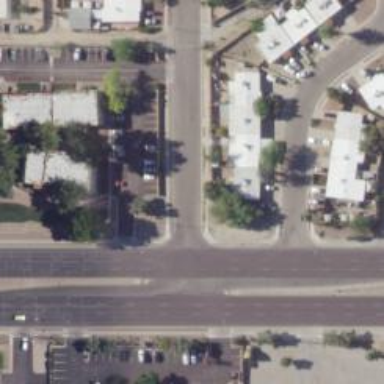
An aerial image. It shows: Unmarked road crossing.